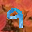
Label: 9